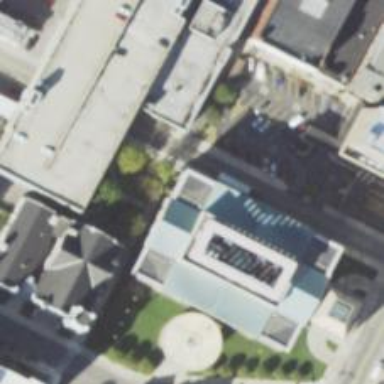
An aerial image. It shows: Building.